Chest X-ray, AP view. Patient: 45 years old, sex F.
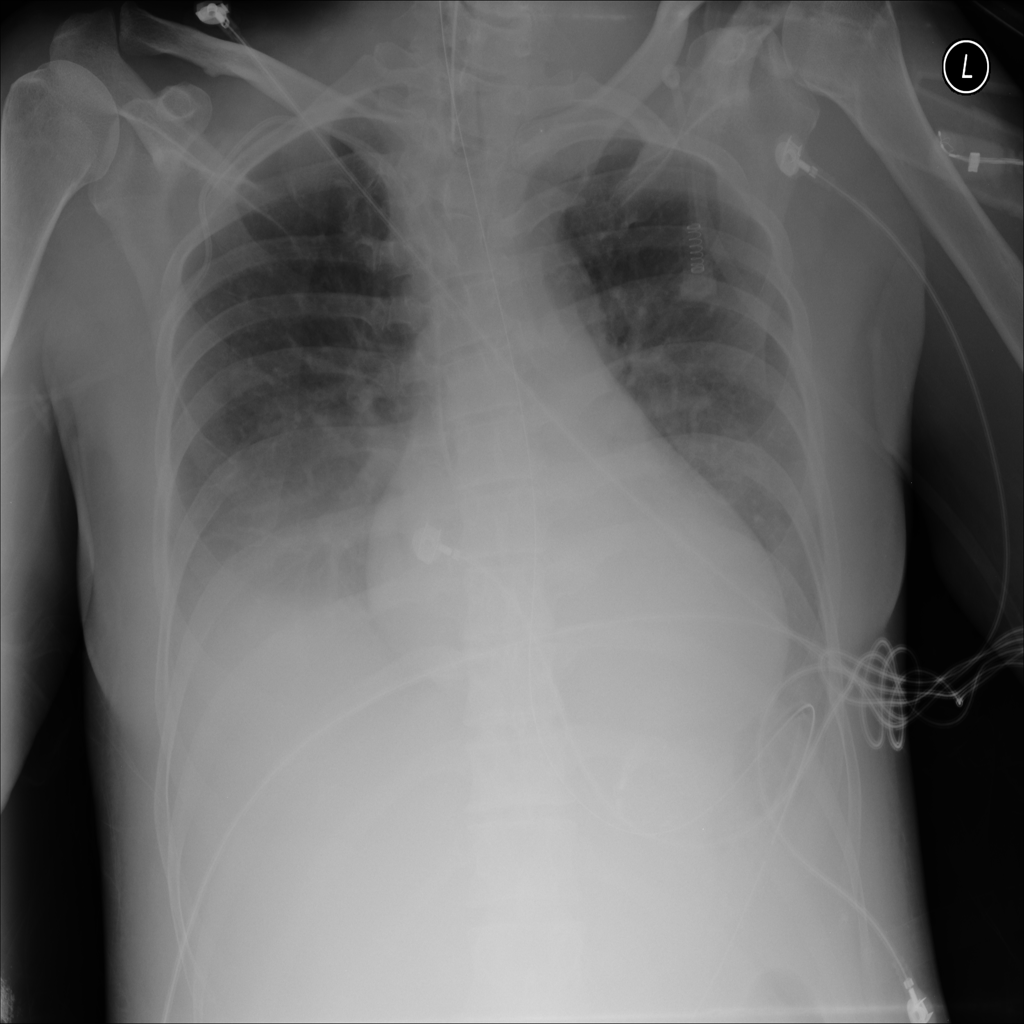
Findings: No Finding